Field crop: maize
Growth stage: 2
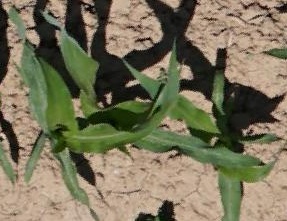
Species: maize